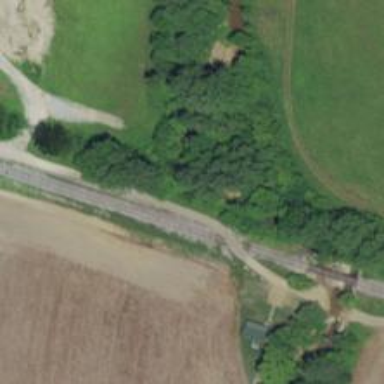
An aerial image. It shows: Railway level crossing.